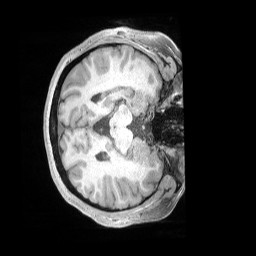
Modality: T1w
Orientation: axial
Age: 41
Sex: female
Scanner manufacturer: siemens
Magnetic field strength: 3 T
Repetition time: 2 s
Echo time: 0.00211 s